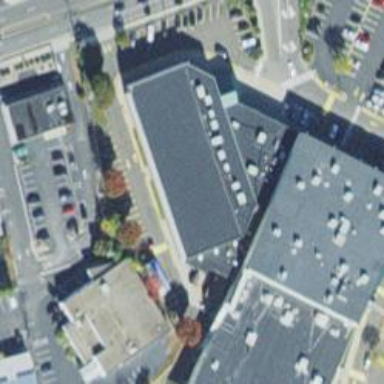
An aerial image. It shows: Part of building.